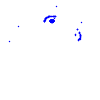
Particle: electron